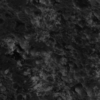
Label: not_dusty